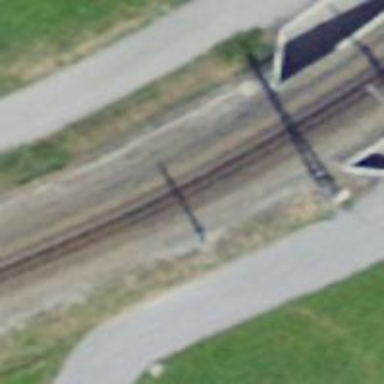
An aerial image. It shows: Catenary mast for power lines.